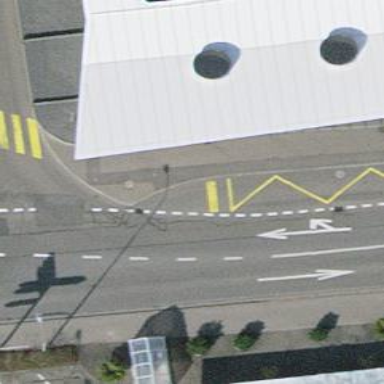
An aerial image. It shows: Platform with shelter for public transport.